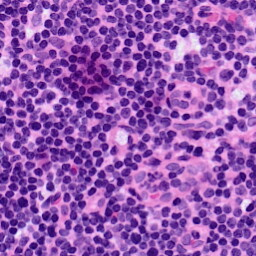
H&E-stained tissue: LymphNode